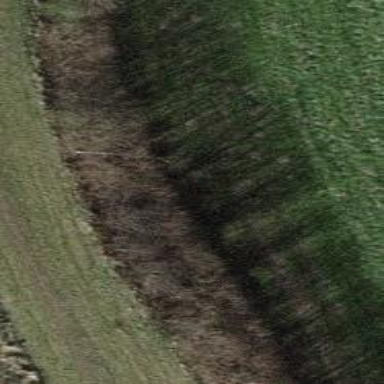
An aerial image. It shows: Hedge acting as barrier.